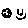
Label: smiley face